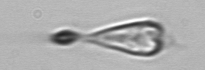
Label: Paratontonia_gracillima